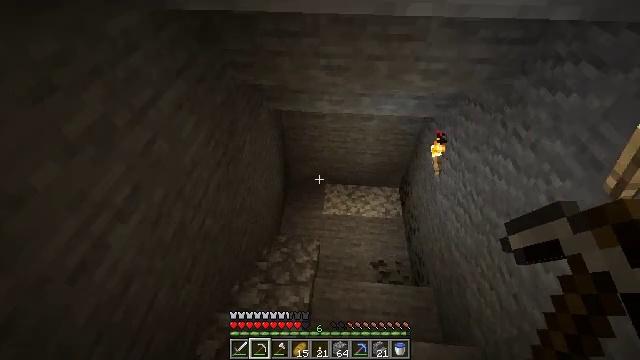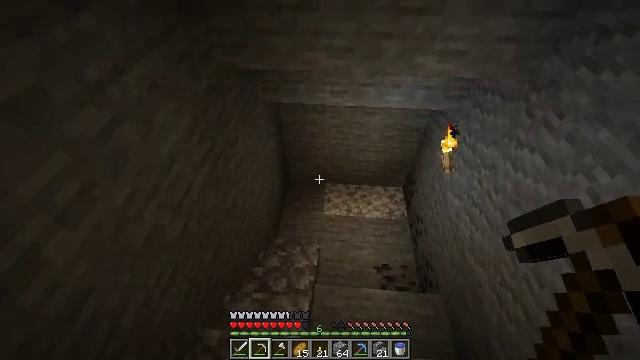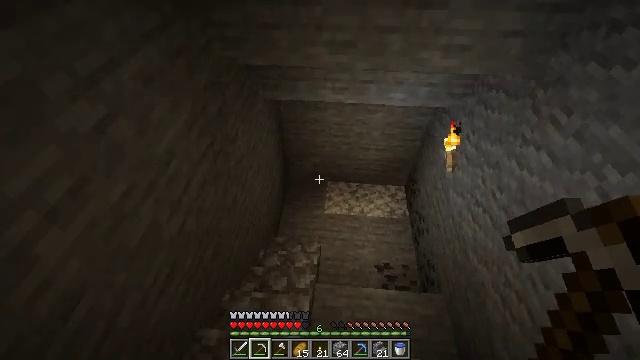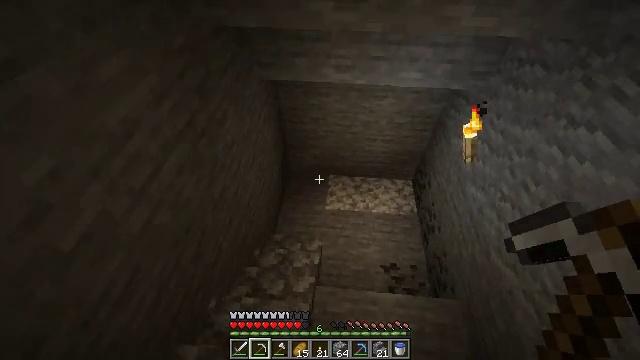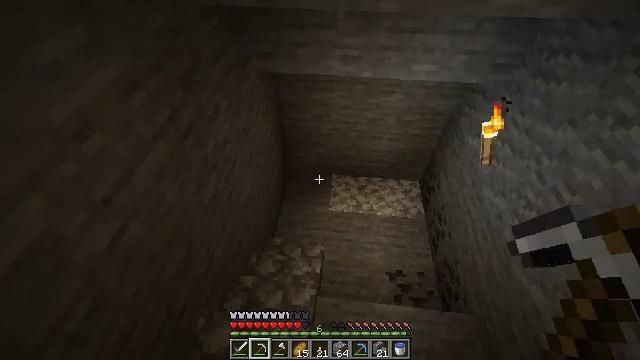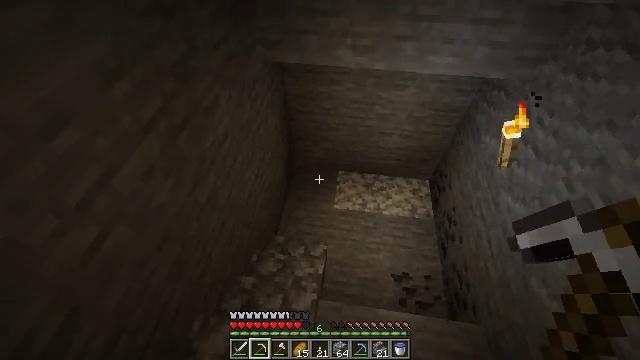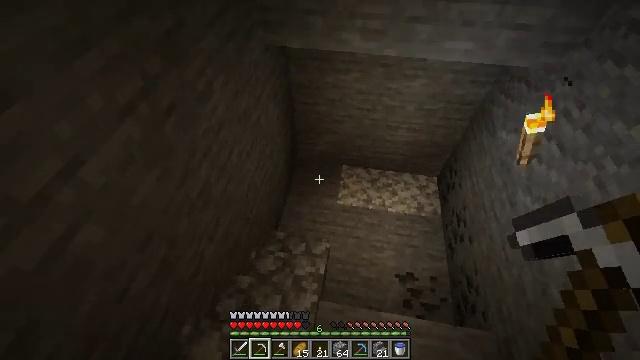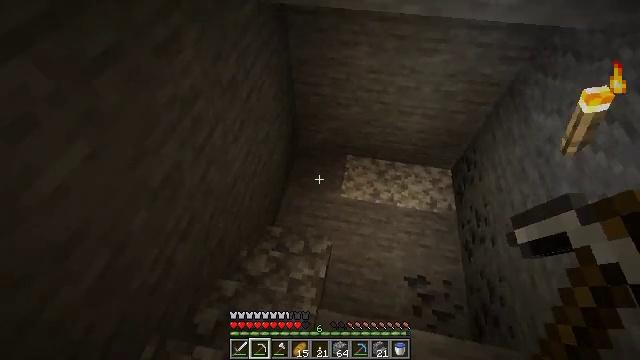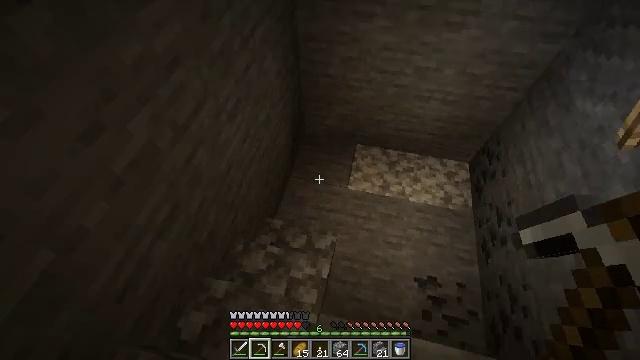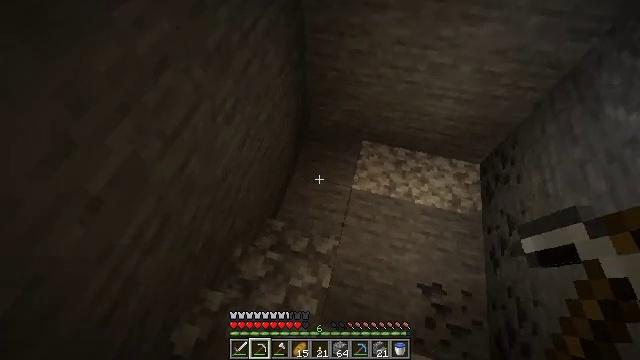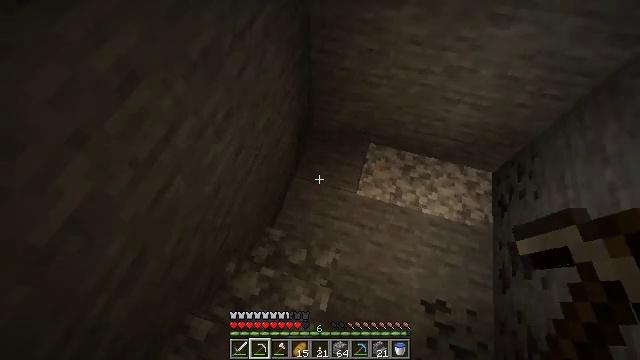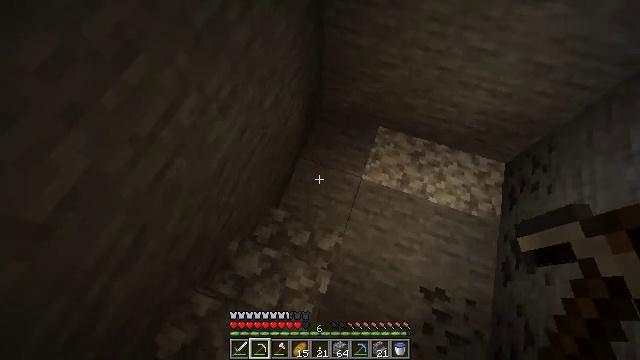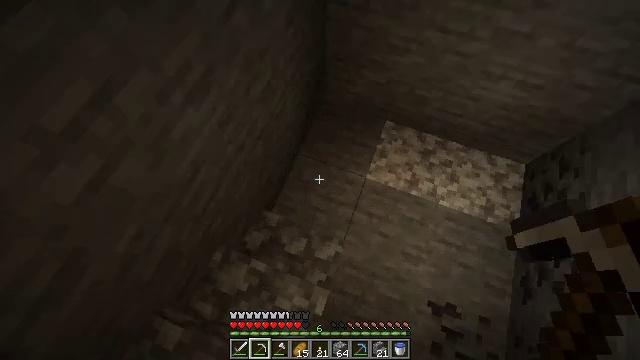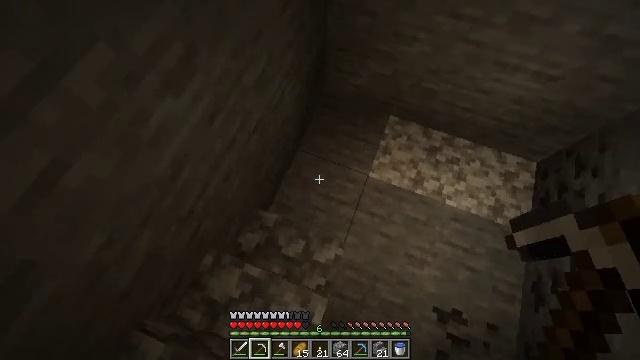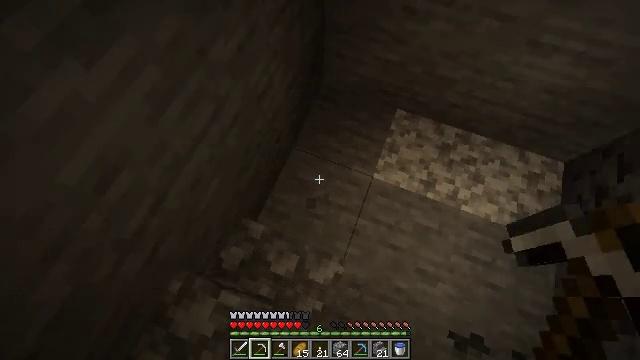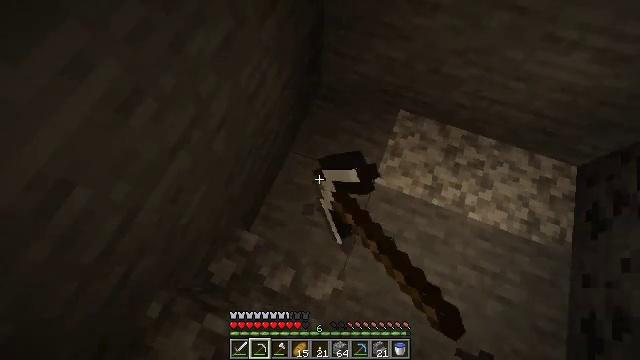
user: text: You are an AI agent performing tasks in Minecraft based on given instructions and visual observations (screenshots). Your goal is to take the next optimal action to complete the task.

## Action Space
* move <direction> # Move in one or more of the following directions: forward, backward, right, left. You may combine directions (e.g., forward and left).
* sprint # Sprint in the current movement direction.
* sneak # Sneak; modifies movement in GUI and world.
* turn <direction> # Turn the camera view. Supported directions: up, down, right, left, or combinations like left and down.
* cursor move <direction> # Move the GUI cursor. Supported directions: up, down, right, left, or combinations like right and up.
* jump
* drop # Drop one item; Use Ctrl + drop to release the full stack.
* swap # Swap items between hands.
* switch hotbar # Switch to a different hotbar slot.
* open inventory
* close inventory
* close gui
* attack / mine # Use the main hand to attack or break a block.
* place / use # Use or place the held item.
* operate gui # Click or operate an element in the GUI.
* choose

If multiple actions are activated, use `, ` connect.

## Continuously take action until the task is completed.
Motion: motion action
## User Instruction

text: Dig up the stone with a tool.
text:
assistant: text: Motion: move forward
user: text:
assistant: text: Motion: move forward
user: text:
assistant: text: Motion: move forward
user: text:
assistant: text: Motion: move forward
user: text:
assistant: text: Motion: move forward, turn left and down
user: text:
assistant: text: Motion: move forward, turn left and down
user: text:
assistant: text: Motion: move forward, turn left and down
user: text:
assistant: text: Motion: move forward, turn left and down
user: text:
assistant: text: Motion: move forward, turn left and down
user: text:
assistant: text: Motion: move forward, turn left and down
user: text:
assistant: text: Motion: move forward, turn left and down
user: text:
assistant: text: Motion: move forward, turn left and down
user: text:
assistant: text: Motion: no_op
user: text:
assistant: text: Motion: attack / mine
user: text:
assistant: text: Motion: attack / mine
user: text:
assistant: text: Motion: turn down, attack / mine
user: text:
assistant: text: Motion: turn down, attack / mine
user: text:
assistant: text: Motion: turn down, attack / mine
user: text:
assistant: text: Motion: attack / mine
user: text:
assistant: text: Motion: attack / mine
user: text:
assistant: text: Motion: attack / mine
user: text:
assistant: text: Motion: attack / mine
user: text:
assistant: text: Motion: attack / mine
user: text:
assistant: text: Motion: attack / mine
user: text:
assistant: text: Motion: no_op
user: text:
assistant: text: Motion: no_op
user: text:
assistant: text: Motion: no_op
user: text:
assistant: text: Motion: no_op
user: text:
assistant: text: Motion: turn left and down
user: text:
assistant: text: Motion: turn left